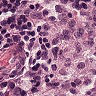
Metastatic tissue present: no